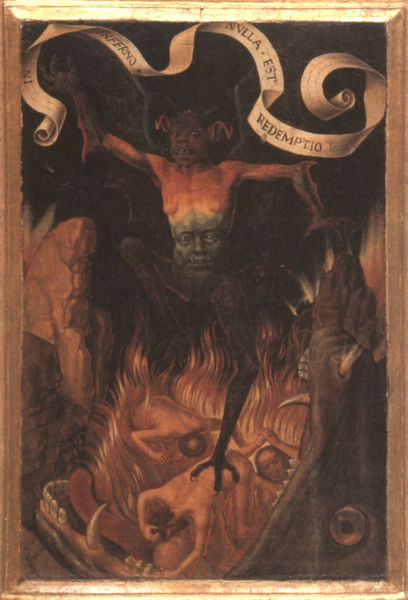
Titel: Triptychon der irdischen Nichtigkeit und himmlischen Erlösung
Künstler: Hans Memling
Institution: Straßburg, Musée des Beaux-Arts
Schlagwörter: feuer, menschen, brust, schwarz, rot, gesicht, leiche, mensch, tod, toter, schrift, banner, gesich, flammen, krallen, dämon, zähne, fegefeuer, hölle, leid, teufel, maul, versuchung, hörner, belzebub, satan, luzifer, christentum, drachen, drache, fledermaus, klaue, latein, schriftband, schlund, sünder, hühnerfuss